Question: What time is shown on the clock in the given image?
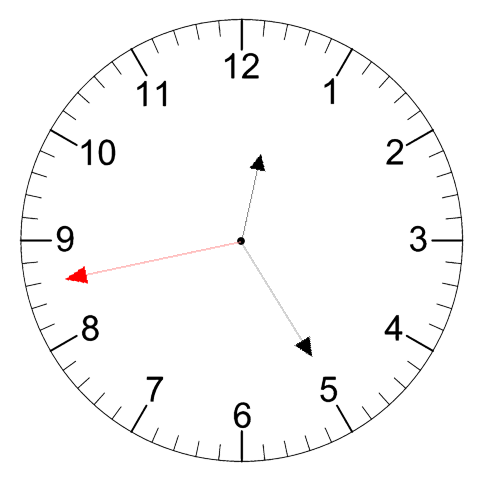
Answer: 12:24:43